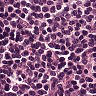
Metastatic tissue present: no